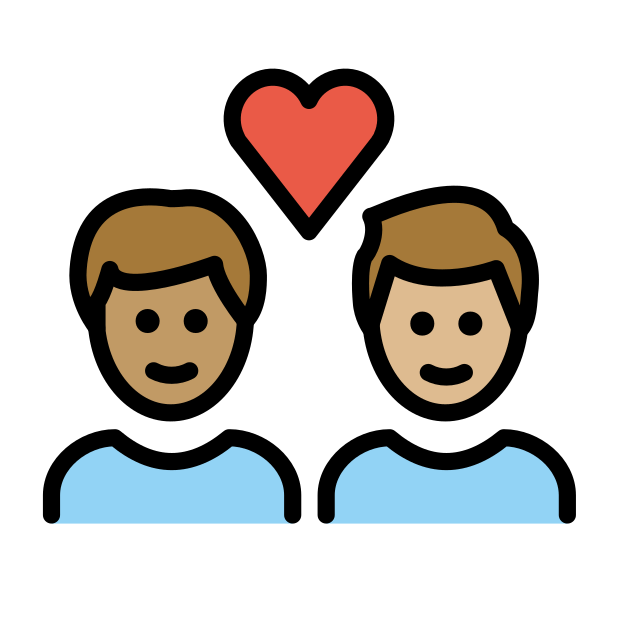
couple with heart: man, man, medium skin tone, medium-light skin tone